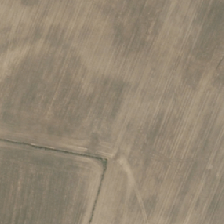
Land cover: shortrotation_cropland